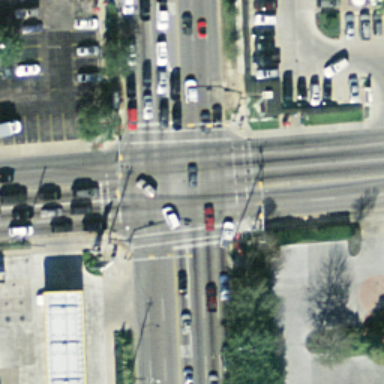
An intersection with many cars on the road .